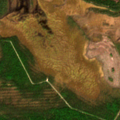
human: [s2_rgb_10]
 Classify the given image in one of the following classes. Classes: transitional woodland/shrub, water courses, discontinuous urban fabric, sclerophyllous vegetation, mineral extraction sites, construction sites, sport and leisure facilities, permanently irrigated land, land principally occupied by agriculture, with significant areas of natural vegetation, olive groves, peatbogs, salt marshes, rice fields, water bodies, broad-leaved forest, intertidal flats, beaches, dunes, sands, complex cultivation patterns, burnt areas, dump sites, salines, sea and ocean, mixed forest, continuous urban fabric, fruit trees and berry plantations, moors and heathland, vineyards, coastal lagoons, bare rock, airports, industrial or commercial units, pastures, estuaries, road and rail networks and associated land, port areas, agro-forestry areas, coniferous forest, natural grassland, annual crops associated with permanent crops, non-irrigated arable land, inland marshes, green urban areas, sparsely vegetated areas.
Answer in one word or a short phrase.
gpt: mixed forest, transitional woodland/shrub, peatbogs